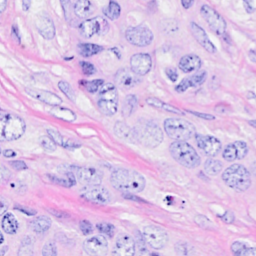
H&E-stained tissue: Breast